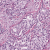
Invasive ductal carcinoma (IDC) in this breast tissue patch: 1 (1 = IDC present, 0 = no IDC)